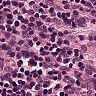
Metastatic tissue present: no